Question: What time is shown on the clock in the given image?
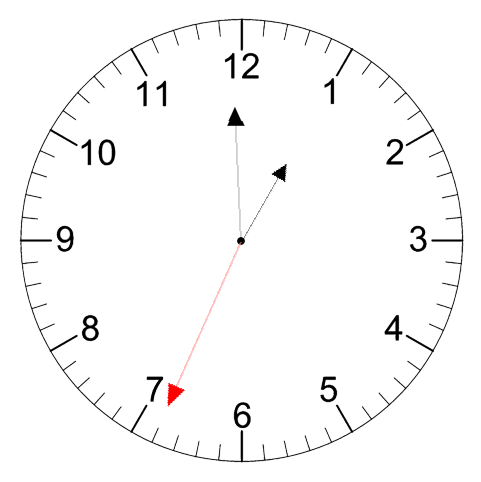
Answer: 12:59:34